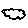
Label: cloud